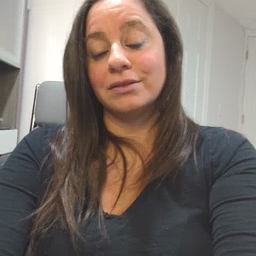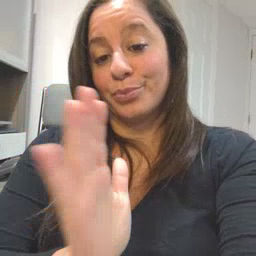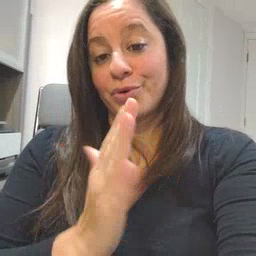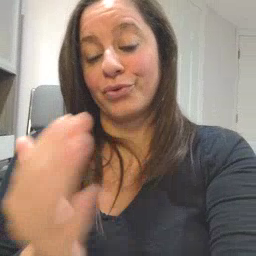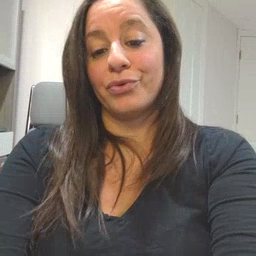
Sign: book